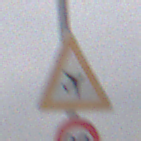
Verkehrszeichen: FlugbetriebLinks
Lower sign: Geschwindigkeit30
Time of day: Midday
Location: Outdoor (RoadRail)
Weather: Overcast
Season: NotSpecified
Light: Natural